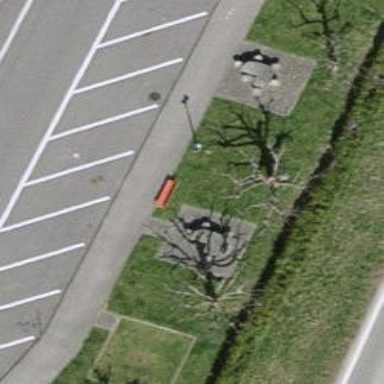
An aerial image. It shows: Picnic table located in leisure land area.